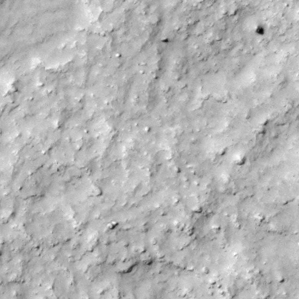
Label: non_frost